Question: I have the following issue. I am removing all references to a google maps instance including markers via the 'setMap(null)' option via the following code:
'''
destroyMaps = function () {
leftMap = null;
window.map = null;
geocoder = null;
for (var i=0; i<window.rightMarkers.length; i++) {
window.rightMarkers[i].setMap(null);
window.rightMarkers[i] = null;
}
window.rightMarkers = null;
$("#map-canvas-right").remove();
for (var i=0; i<window.leftMarkers.length; i++) {
window.leftMarkers[i].setMap(null);
window.leftMarkers[i] = null;
}
window.leftMarkers = null;
$("#map-canvas-left").remove();
}
'''
The only things that reference 'leftMap' or 'window.map' in my whole code is:
## For window.map
'''
var marker = new google.maps.Marker({
position: myLatlng,
map: window.map,
icon: window.pins[keyword_category.category_name],
shadow: window.pins["Shadow"],
title:job.job_title
});
marker.job_type = keyword_category.category_name;
window.rightMarkers.push(marker);
'''
# For leftMap
'''
var marker = new google.maps.Marker({
position: myLatlng,
map: leftMap,
icon: window.pins[keyword_category.category_name],
shadow: window.pins["Shadow"],
title:job.job_title
});
window.leftMarkers.push(marker);
'''
However in my detached DOM tree, when comparing before the maps were created / after they were destroyed, remains the google maps tiles:

(Right click - open image to see full size)
What can I do to find out what's causing this DOM leak?
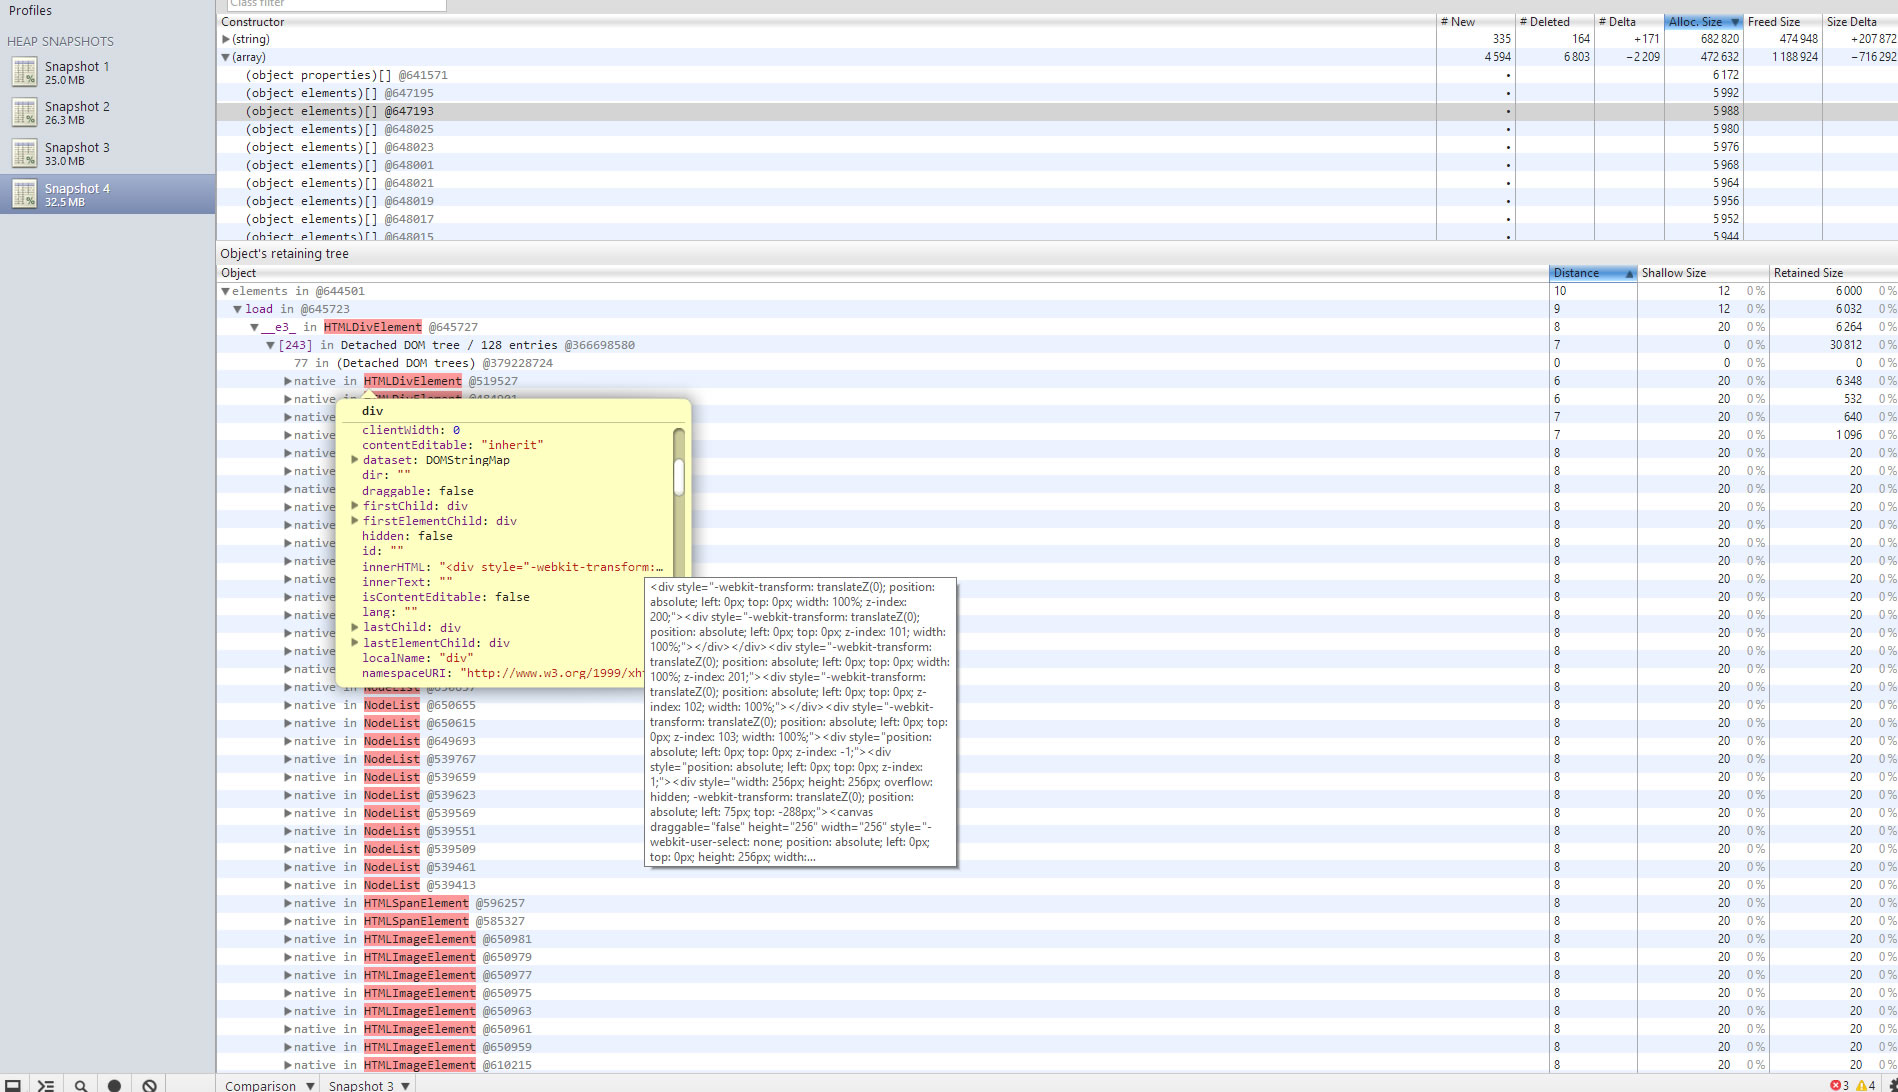
Answer: This is a known issue in Google Maps API v3 - even pure creation and destruction of 'google.maps' object (no marker creation) results in memory leak. See <URL>.
They <URL> by creating a simple loop that creates and destroys the 'google.maps' object. See
<URL>
After pressing start, you will observe your browser to grow in memory until you press stop.
The issue is not fixed and there doesn't seem to be an official workaround available. There is certainly a way, but it's not a clean workaround that apparently might stop working in next release of google maps api - citing <URL>:
> I've actually managed to find a semi-workable fix by manually
destroying a lot of the elements that google maps creates (and
removing listeners). However, I am using a lot of undocumented things
to do this (I had to check in the chrome inspector to see what to try
to remove), so this doesn't seem the right way to go.